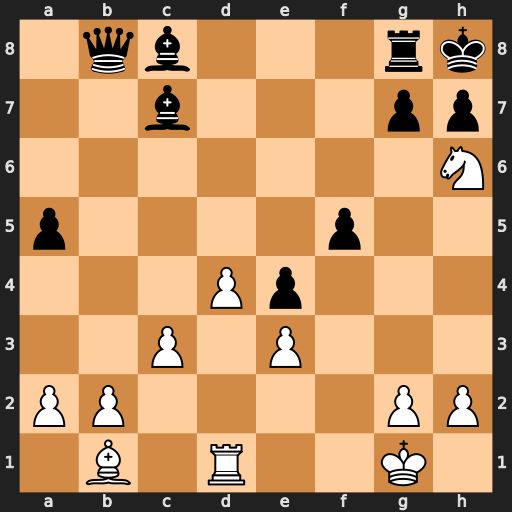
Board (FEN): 1qb3rk/2b3pp/7N/p4p2/3Pp3/2P1P3/PP4PP/1B1R2K1
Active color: w
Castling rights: -
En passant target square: -
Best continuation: Nf7#